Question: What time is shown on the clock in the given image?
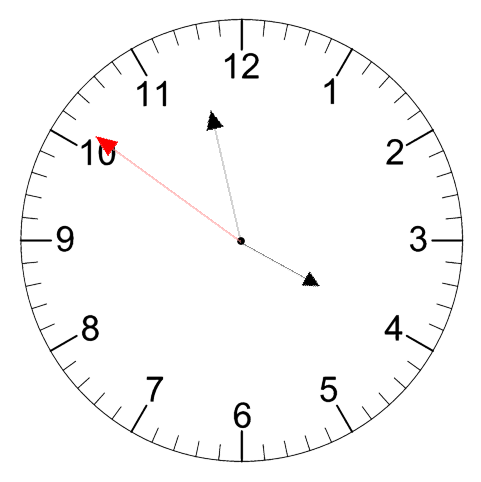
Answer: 03:57:51